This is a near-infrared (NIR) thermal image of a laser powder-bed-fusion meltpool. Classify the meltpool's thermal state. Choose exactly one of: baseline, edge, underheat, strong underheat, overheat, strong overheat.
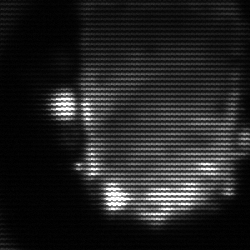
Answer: baseline